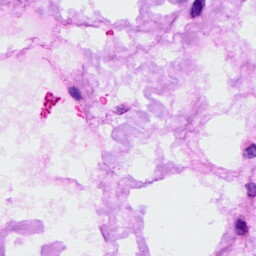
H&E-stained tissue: Ovarian